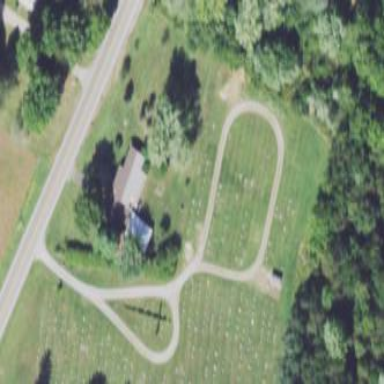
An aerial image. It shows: Graveyard.